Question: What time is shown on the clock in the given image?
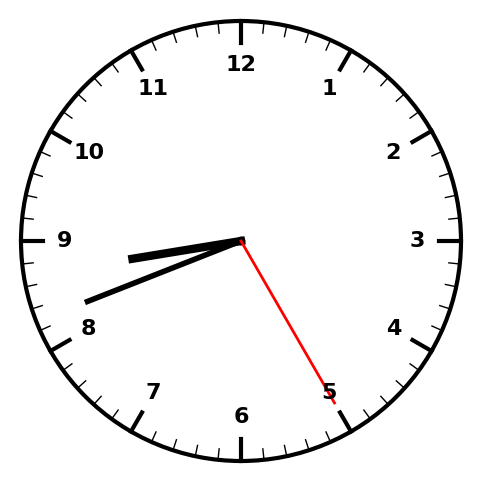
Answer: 08:41:25